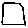
Label: square